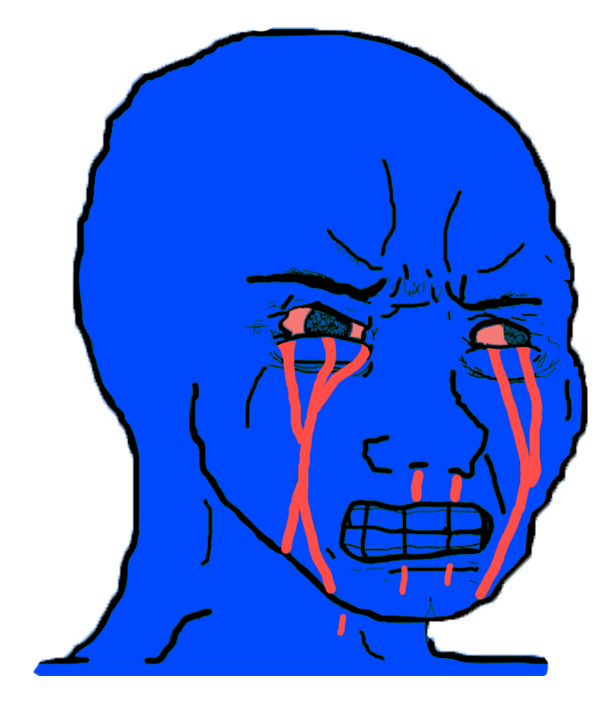
Label: 5_Crying_Wojak